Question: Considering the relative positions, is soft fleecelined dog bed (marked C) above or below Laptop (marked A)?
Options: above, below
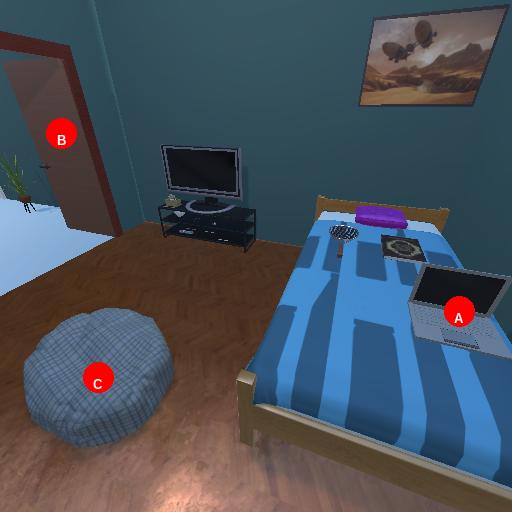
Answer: above